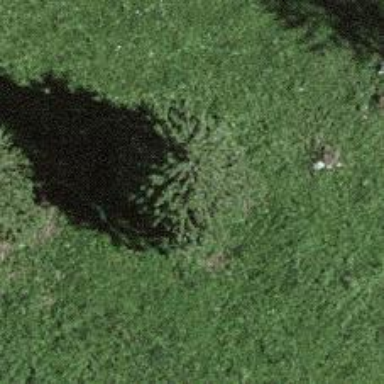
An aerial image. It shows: Single tag "natural: tree."